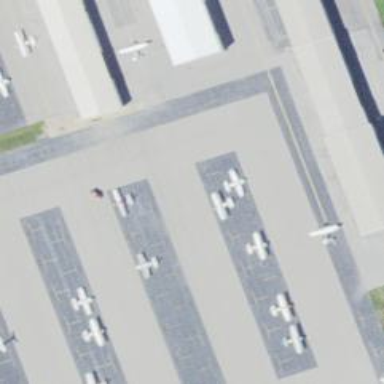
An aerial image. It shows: Asphalt taxiway in the airport.